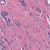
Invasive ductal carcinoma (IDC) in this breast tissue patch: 1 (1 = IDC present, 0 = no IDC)